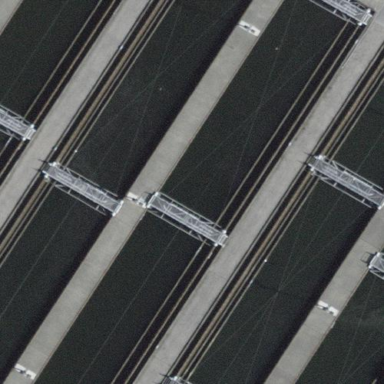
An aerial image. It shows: Body of wastewater.